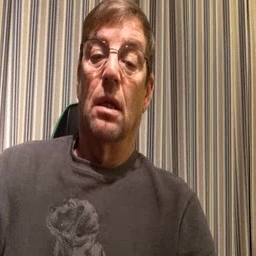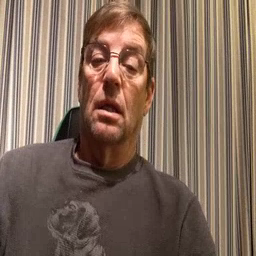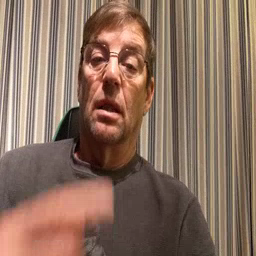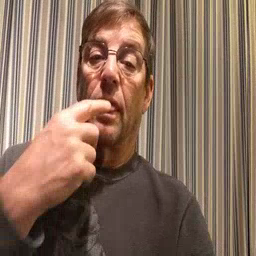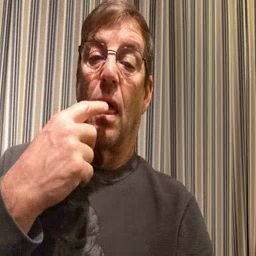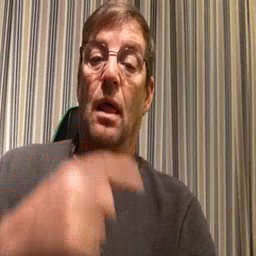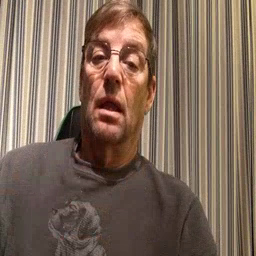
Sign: tongue